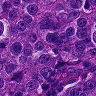
Metastatic tissue present: yes